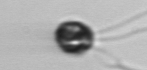
Label: flagellate_morphotype1